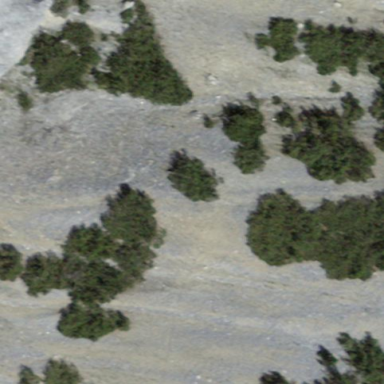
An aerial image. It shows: Patch of scrub vegetation.